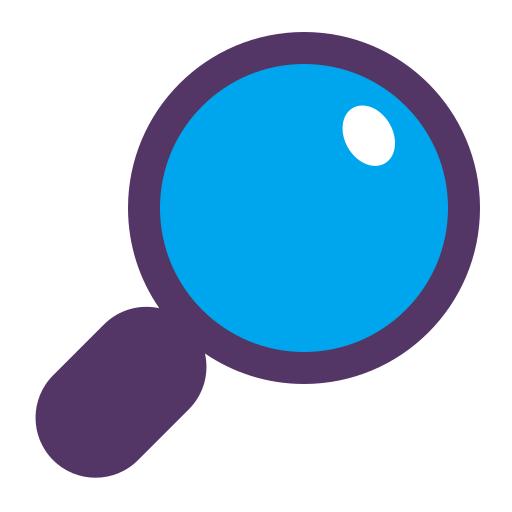
magnifying glass tilted right flat